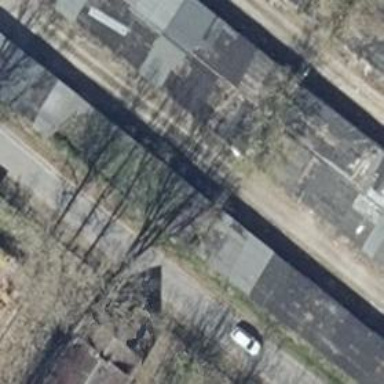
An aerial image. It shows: Garage.